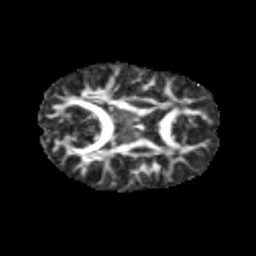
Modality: FA
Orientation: axial
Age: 10
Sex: female
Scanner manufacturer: siemens
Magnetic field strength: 3 T
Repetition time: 3.8 s
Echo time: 0.07 s